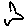
Label: star